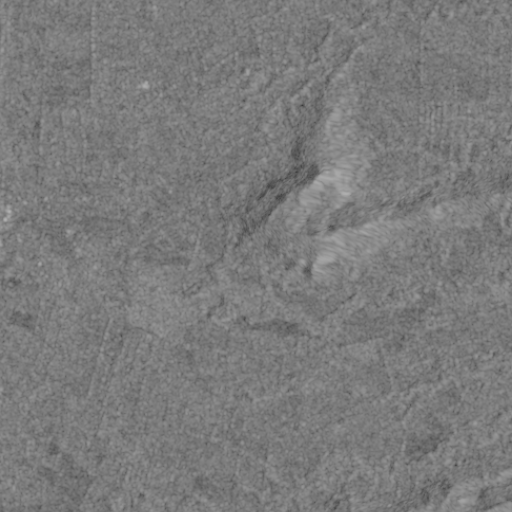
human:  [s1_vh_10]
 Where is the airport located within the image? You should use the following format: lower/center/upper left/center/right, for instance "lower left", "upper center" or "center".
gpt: The airport is located in the upper left of the image.
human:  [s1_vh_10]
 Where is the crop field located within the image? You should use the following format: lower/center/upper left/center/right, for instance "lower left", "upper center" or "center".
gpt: The crop field is located in the lower left of the image.
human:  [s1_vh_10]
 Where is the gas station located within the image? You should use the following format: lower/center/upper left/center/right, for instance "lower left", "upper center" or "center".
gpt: The gas station is located in the center left of the image.
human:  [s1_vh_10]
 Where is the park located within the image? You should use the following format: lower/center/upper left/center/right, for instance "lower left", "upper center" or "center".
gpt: The park is located in the lower left of the image.
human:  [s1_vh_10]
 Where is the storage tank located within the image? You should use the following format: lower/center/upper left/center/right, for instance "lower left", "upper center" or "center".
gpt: The storage tank is located in the center left of the image.
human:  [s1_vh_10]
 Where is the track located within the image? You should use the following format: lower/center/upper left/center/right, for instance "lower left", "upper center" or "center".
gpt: There is no track in the image.

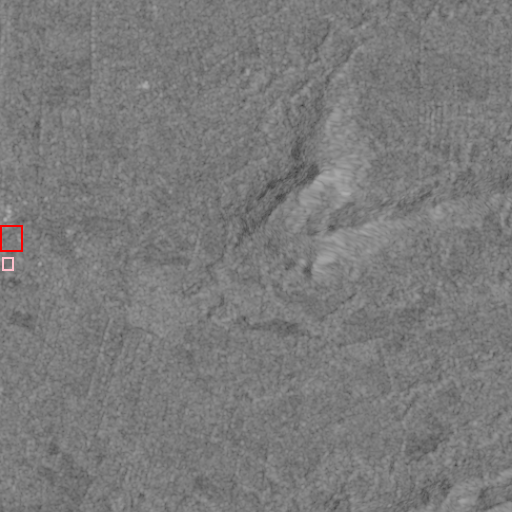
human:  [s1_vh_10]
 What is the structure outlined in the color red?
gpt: The structure outlined in red is a gas station.
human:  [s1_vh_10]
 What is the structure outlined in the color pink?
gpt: The structure outlined in pink is a park.
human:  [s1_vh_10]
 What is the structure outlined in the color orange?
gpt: There is no orange outline.